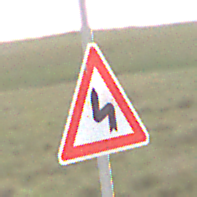
Verkehrszeichen: DoppelkurveZunaechstLinks
Umgebung: Outdoor, Nature
Tageszeit: Night
Wetter: Overcast
Licht: Artificial
Jahreszeit: NotSpecified
Kontrast: LowContrast